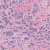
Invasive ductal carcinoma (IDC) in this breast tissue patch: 1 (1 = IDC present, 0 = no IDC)